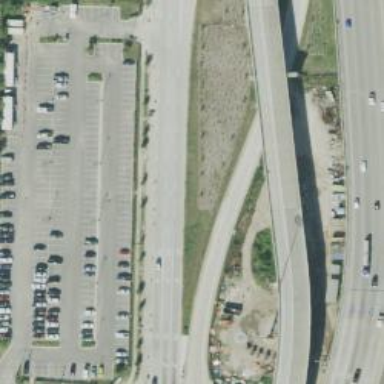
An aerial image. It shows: Secondary road with frontage road alongside.